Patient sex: F
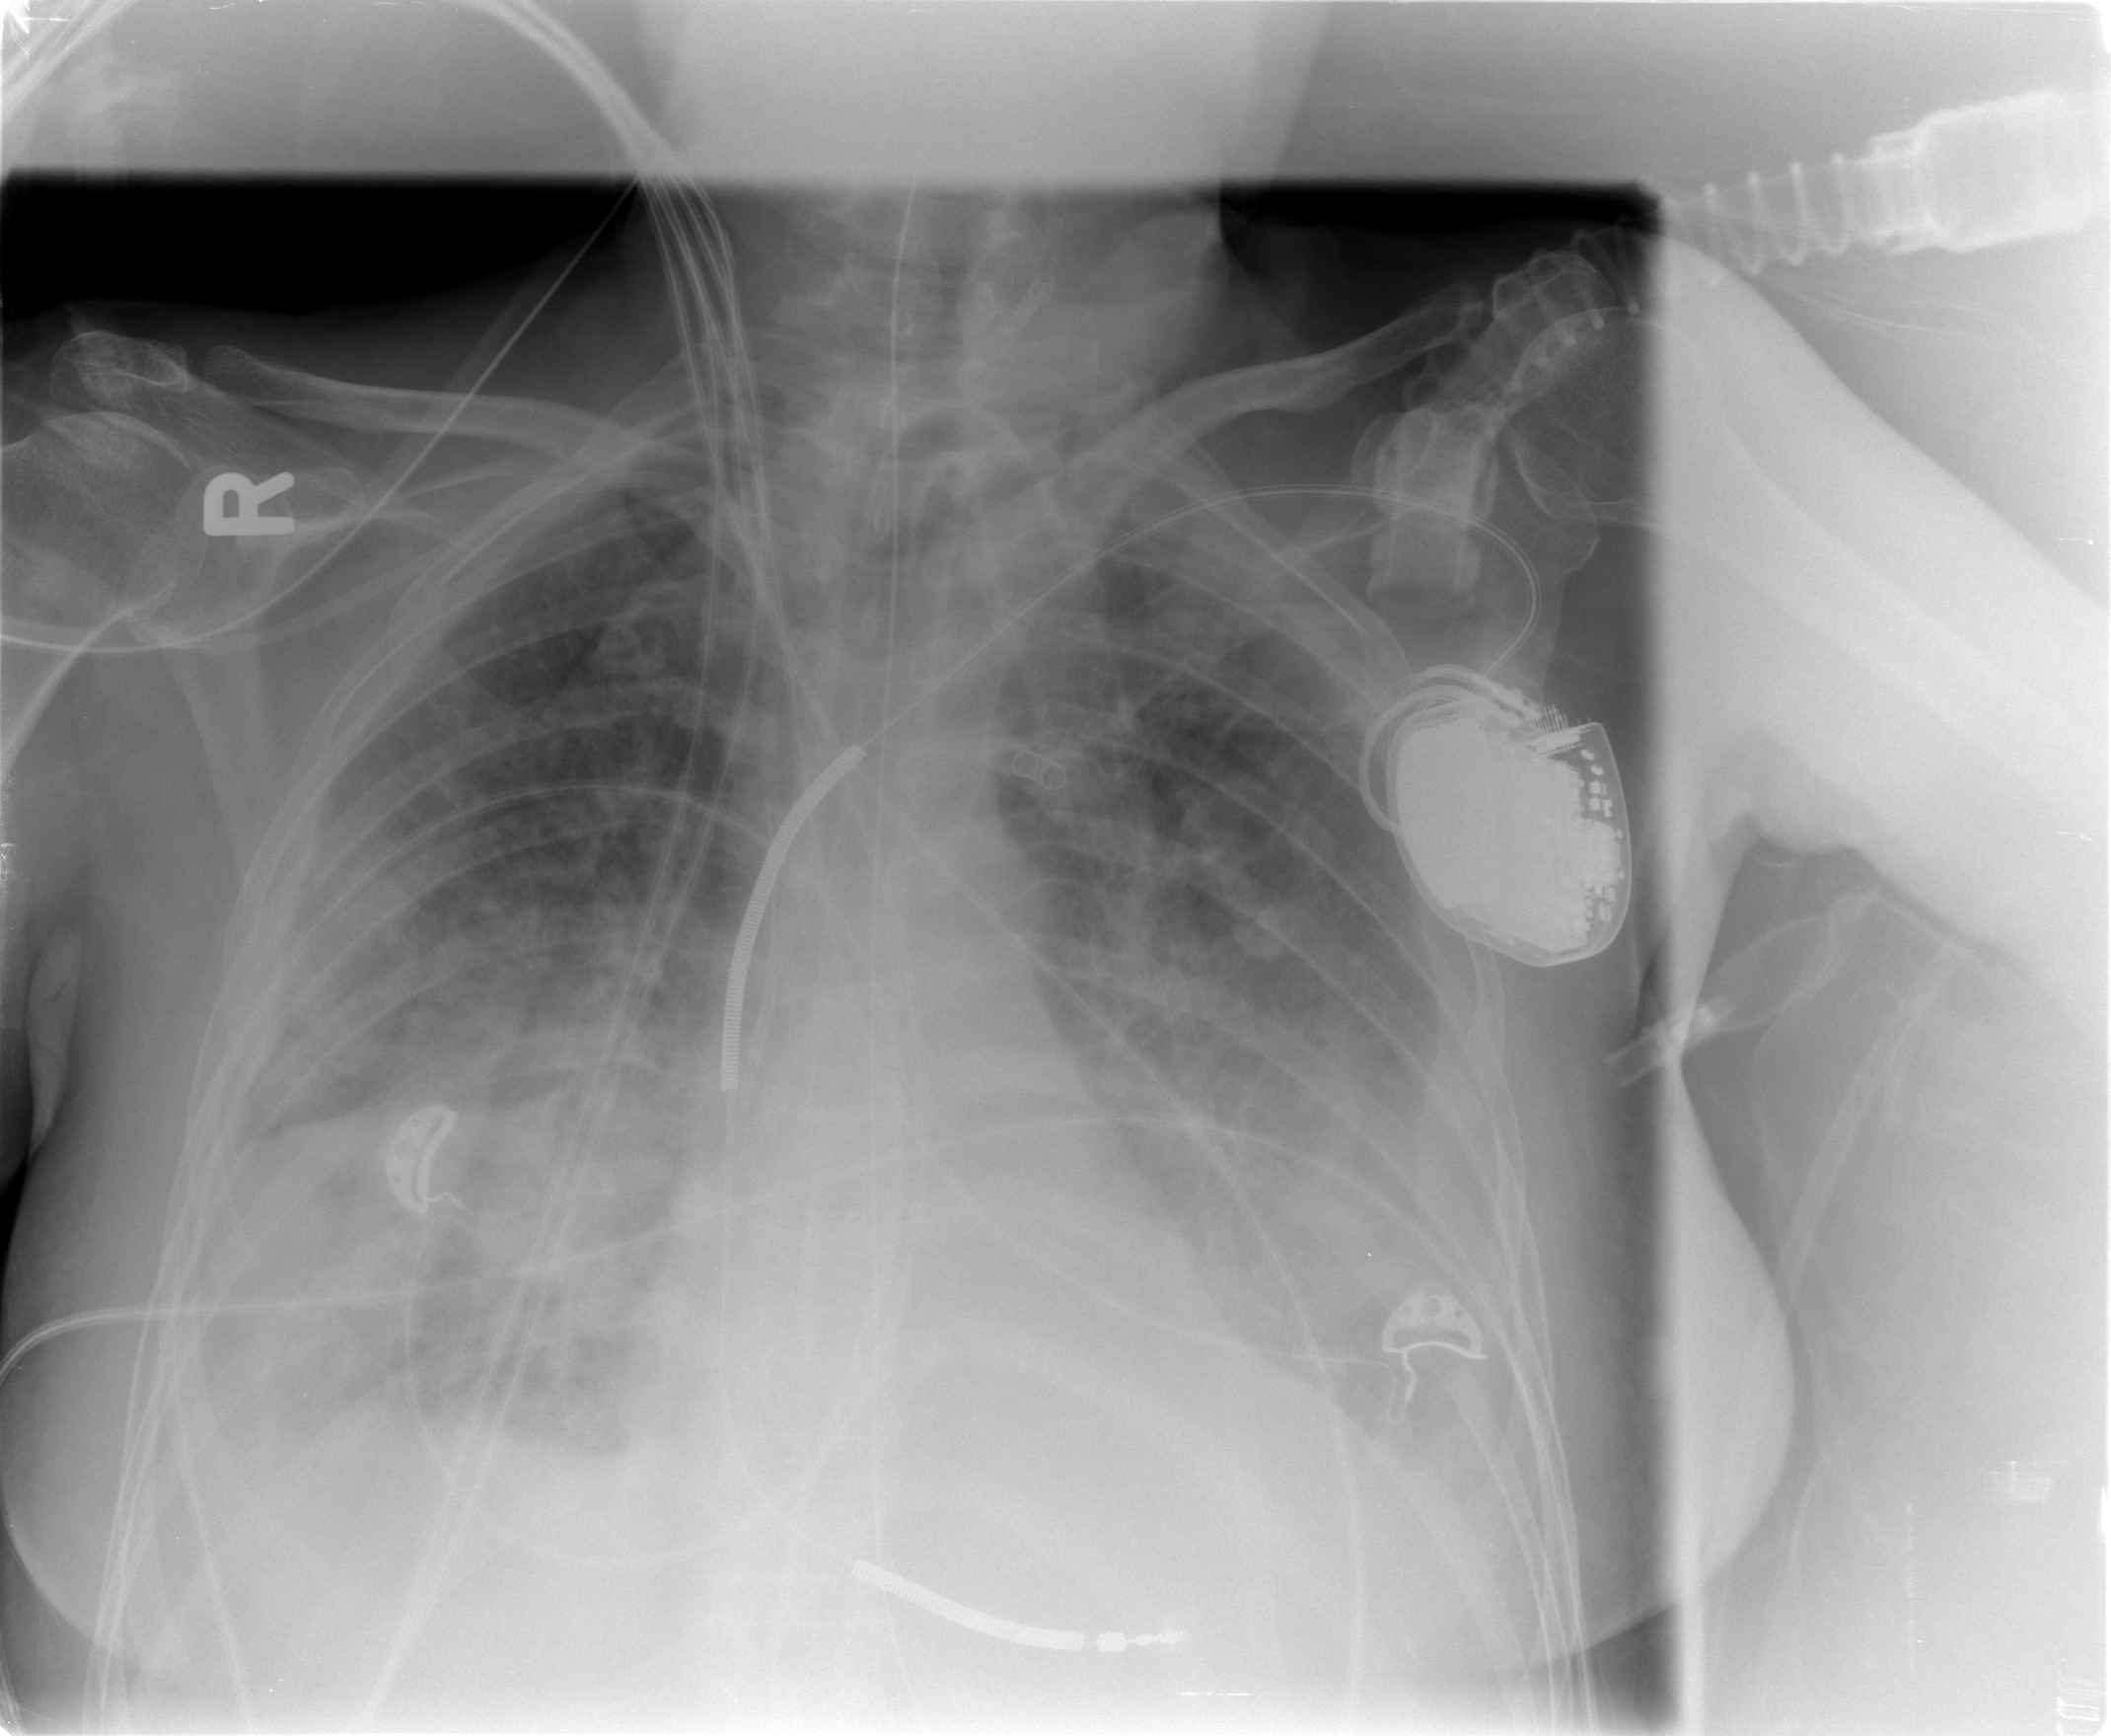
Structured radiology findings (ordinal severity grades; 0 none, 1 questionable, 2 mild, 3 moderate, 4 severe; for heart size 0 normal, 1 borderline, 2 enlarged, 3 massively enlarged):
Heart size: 0
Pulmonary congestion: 2
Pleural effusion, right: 3
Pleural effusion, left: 3
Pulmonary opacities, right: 3
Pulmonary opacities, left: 2
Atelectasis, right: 3
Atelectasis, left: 2